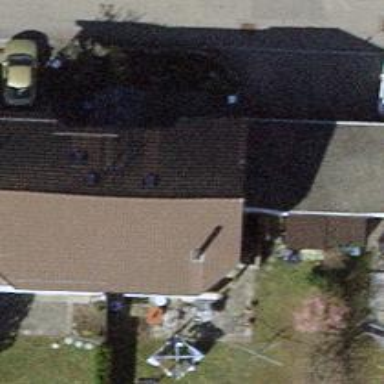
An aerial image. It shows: Brown-roofed house.